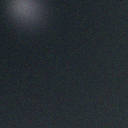
Screen state: off